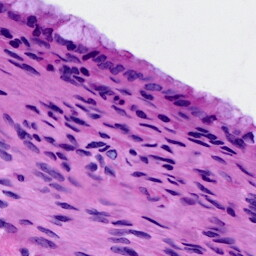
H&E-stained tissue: Cervix